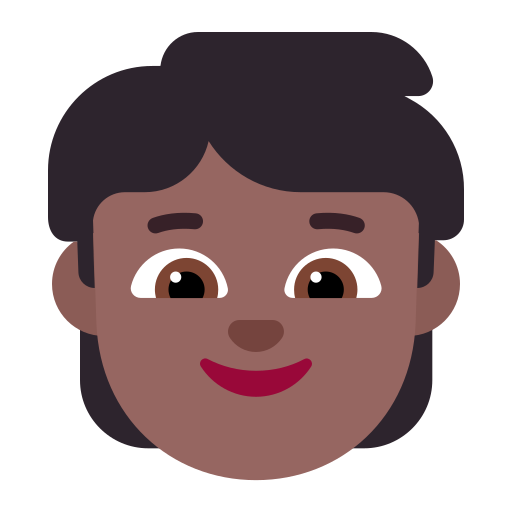
child flat  dark